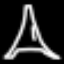
Label: The Eiffel Tower